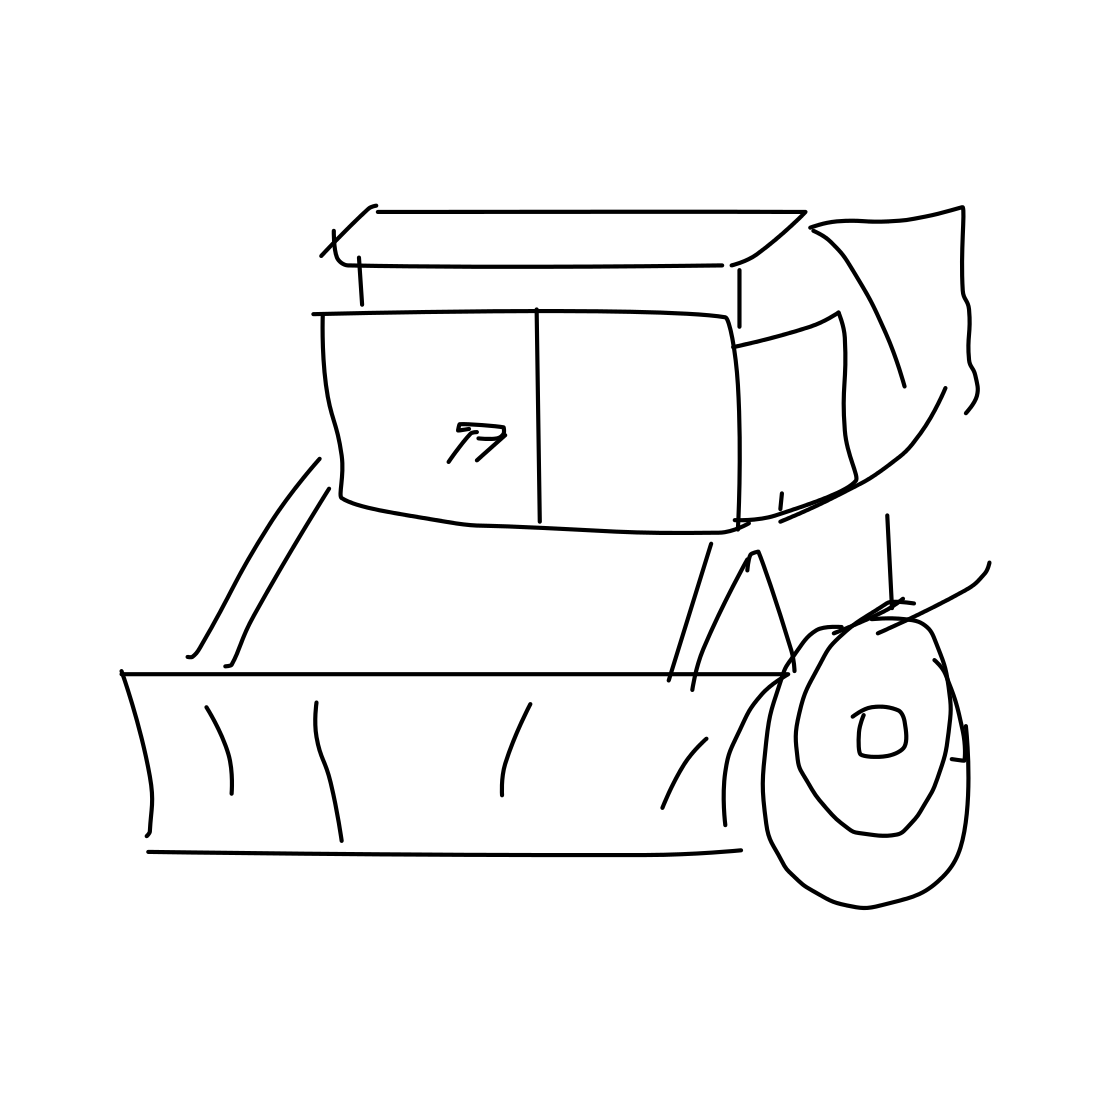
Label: bulldozer